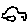
Label: car